Говорят, что в архиве лорда Кельвина нашли обрывок рукописи, на котором был изображен замкнутый цикл для $v=1~моль$ гелия в координатах $p, V$ (см. рисунок).  Цикл состоял из изотермы $1-2$, изохоры $2-3$ и адиабаты $3-1$. $КПД$ данного цикла $\eta=0.125$.
Найдите объем газа в изохорическом процессе, если на рисунке ось давления вертикальна, а ось объема горизонтальна. Масштаб по оси объема: $1~дел=0.5~л$; по оси давления: $1~дел =5~кПа$.
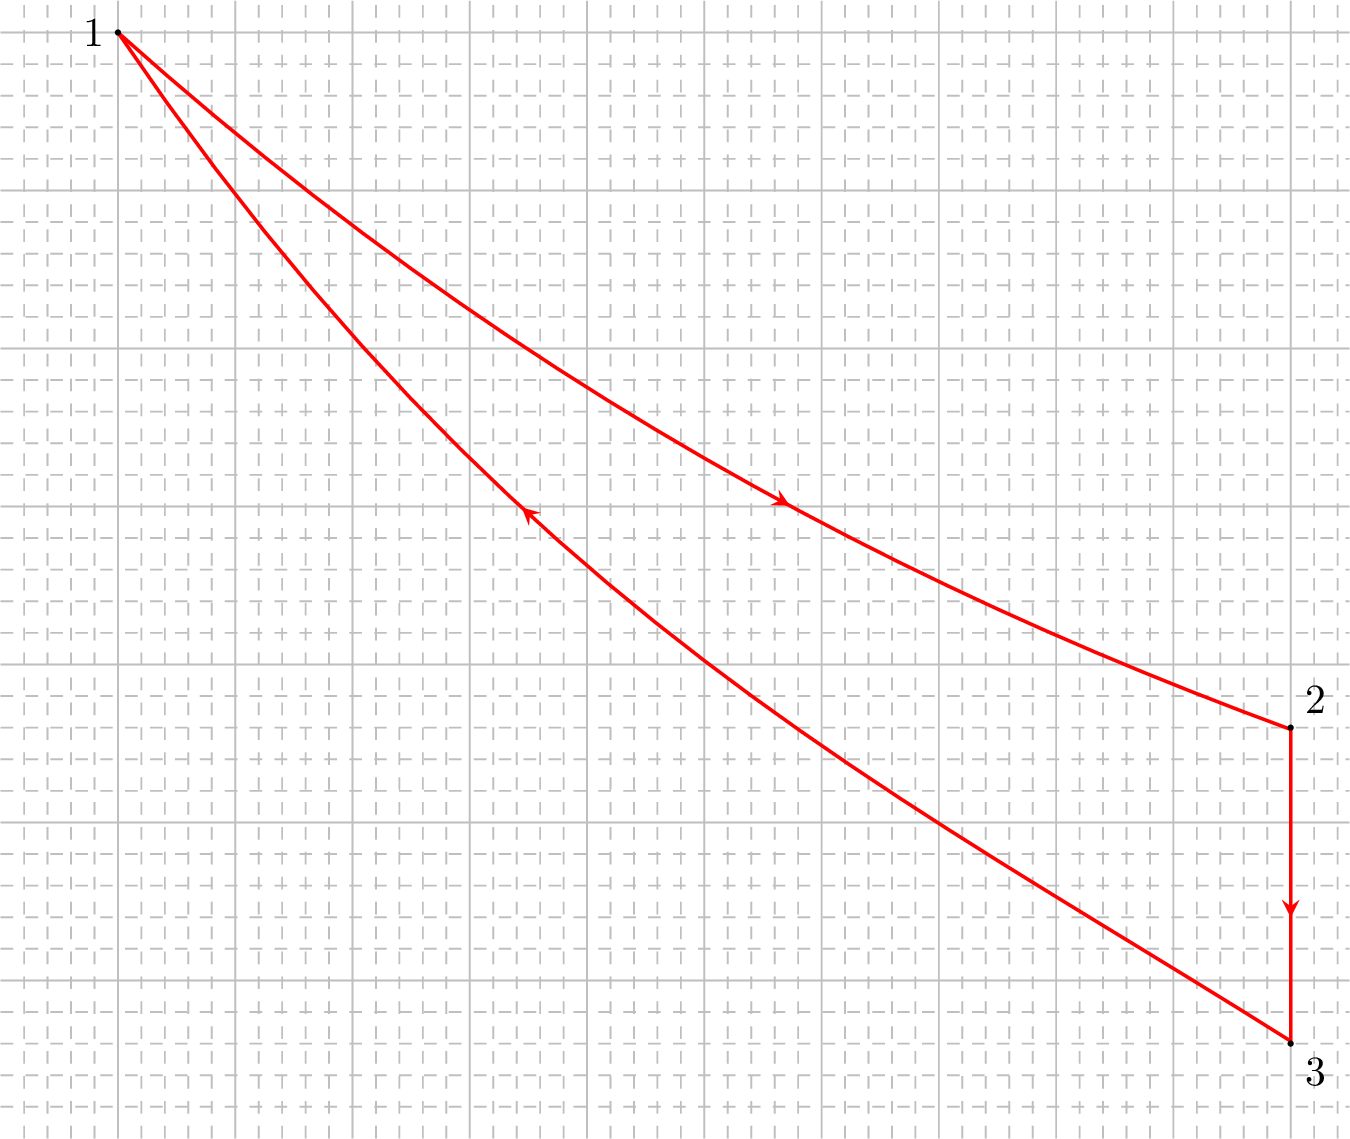
Решение: По определению, КПД цикла равен $\eta=\frac{A}{Q_{+}}$, где $A$ — работа, совершаемая газом за цикл, $Q_{+}$ —количество теплоты, отданной нагревателем газу за цикл. Для данного цикла $$ A=A_{T}+A_{V}+A_{Q}=A_{T}+A_{Q}, $$ где $A_{T}$, $A_{V}$, $A_{Q}$ — работы, совершенные газом соответственно в изотермическом, изохорическом и адиабатическом процессах. Обратите внимание на то, что количество теплоты, полученное газом от нагревателя, равно положительной работе, совершенной газом: $Q_{+}=A_{T}$. Следовательно, $$ \eta=\frac{A}{A_{T}}=\frac{A_{T}+A_{Q}}{A_{T}}=1+\frac{A_{Q}}{A_{T}}=1+\frac{A_{Q}}{A-A_{Q}}. \quad (1) $$ Работа, совершаемая газом за данный цикл, равна площади, ограниченной линиями $1-2-3-1$: $$ \begin{aligned} &A \approx\left(81+\frac{1}{2} \cdot 70\right)~ед.=116~ед.=290~Дж \\ &(1~ед. =5 \cdot 10^{3}~Па \cdot 5 \cdot 10^{-4}~м^{3}=2.5~Дж). \end{aligned} $$ Работа газа на адиабатическом участке равна с обратным знаком изменению внутренней энергии на участке $3-1$: $$ A_{Q}=-\nu C_{V}(T_{1}-T_{3})=-\nu \cdot \frac{3}{2} R(T_{2}-T_{3})=-\frac{3}{2} V_{2}(p_{2}-p_{3}). \quad (2) $$ Из рисунка находим $p_{2}-p_{3}=5 \cdot 10^{4}~Па$. Решая $(1)$ и $(2)$, получим $$ V_{2}=\frac{2}{3} \cdot \frac{1-\eta}{\eta} \cdot \frac{A}{p_{2}-p_{3}} \simeq 27~л. $$
Ответ: $$ V_{2}=\frac{2}{3} \cdot \frac{1-\eta}{\eta} \cdot \frac{A}{p_{2}-p_{3}} \simeq 27~л. $$
Темы:
T, Термодинамика, Всероссийские, КПД, Циклы, Изопроцессы